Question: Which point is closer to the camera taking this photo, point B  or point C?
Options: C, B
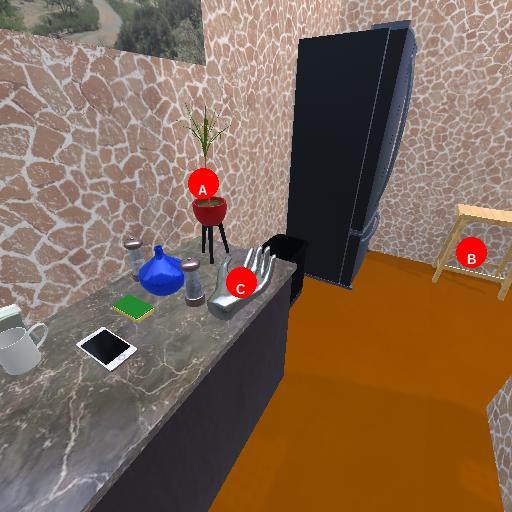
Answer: C